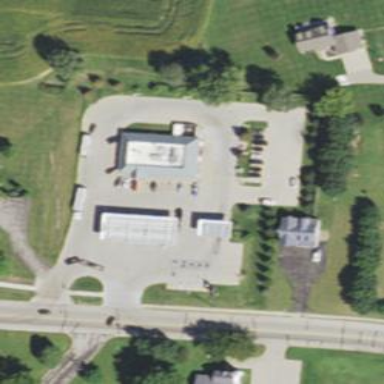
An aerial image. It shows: Convenience shop.